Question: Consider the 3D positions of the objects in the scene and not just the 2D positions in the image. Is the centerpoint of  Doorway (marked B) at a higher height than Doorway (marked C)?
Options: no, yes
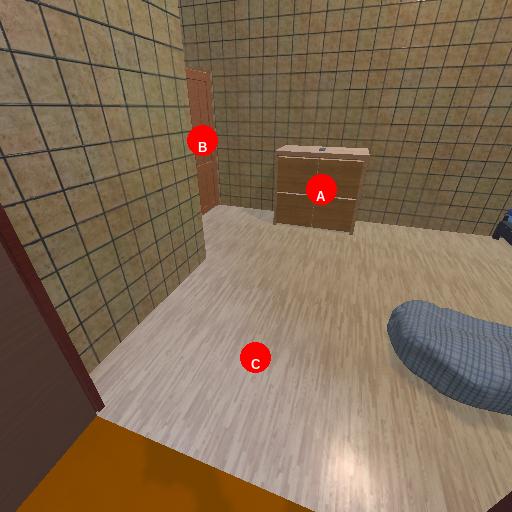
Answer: no